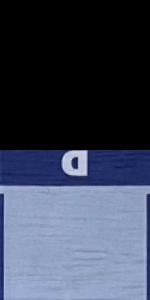
Label: Empty